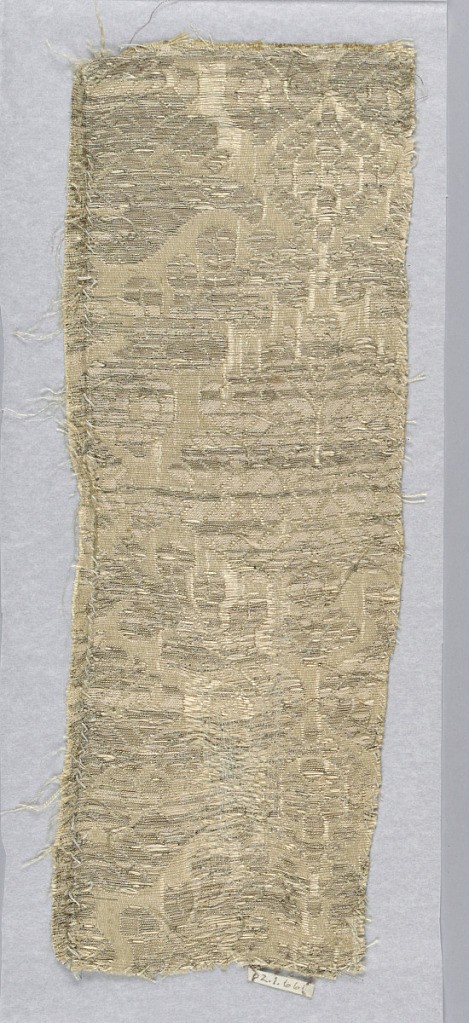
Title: Fragment
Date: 17th century
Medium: silk, metallic Technique: woven
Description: Scrolling leaf bands framing central palmettes in white and silver.